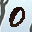
Label: 0